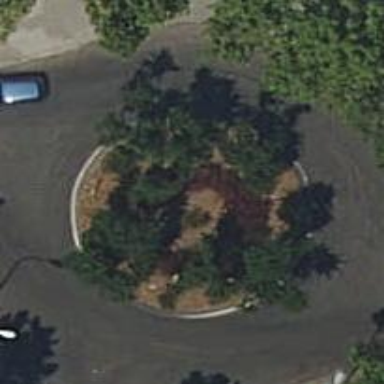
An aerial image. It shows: Roundabout on residential road.